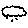
Label: cloud